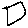
Label: square